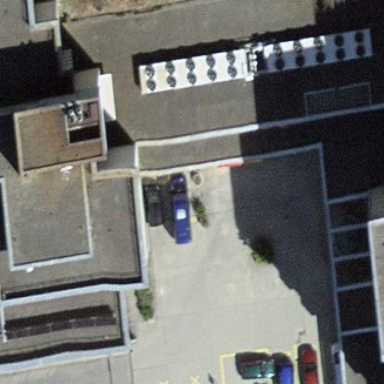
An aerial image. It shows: Hospital building.